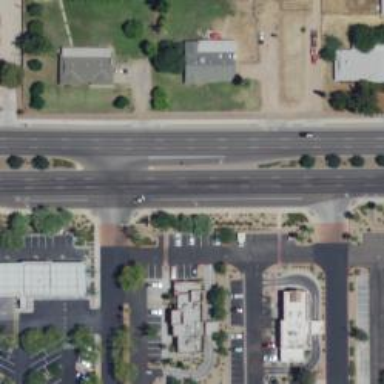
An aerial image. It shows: Secondary road with asphalt surface.